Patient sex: M
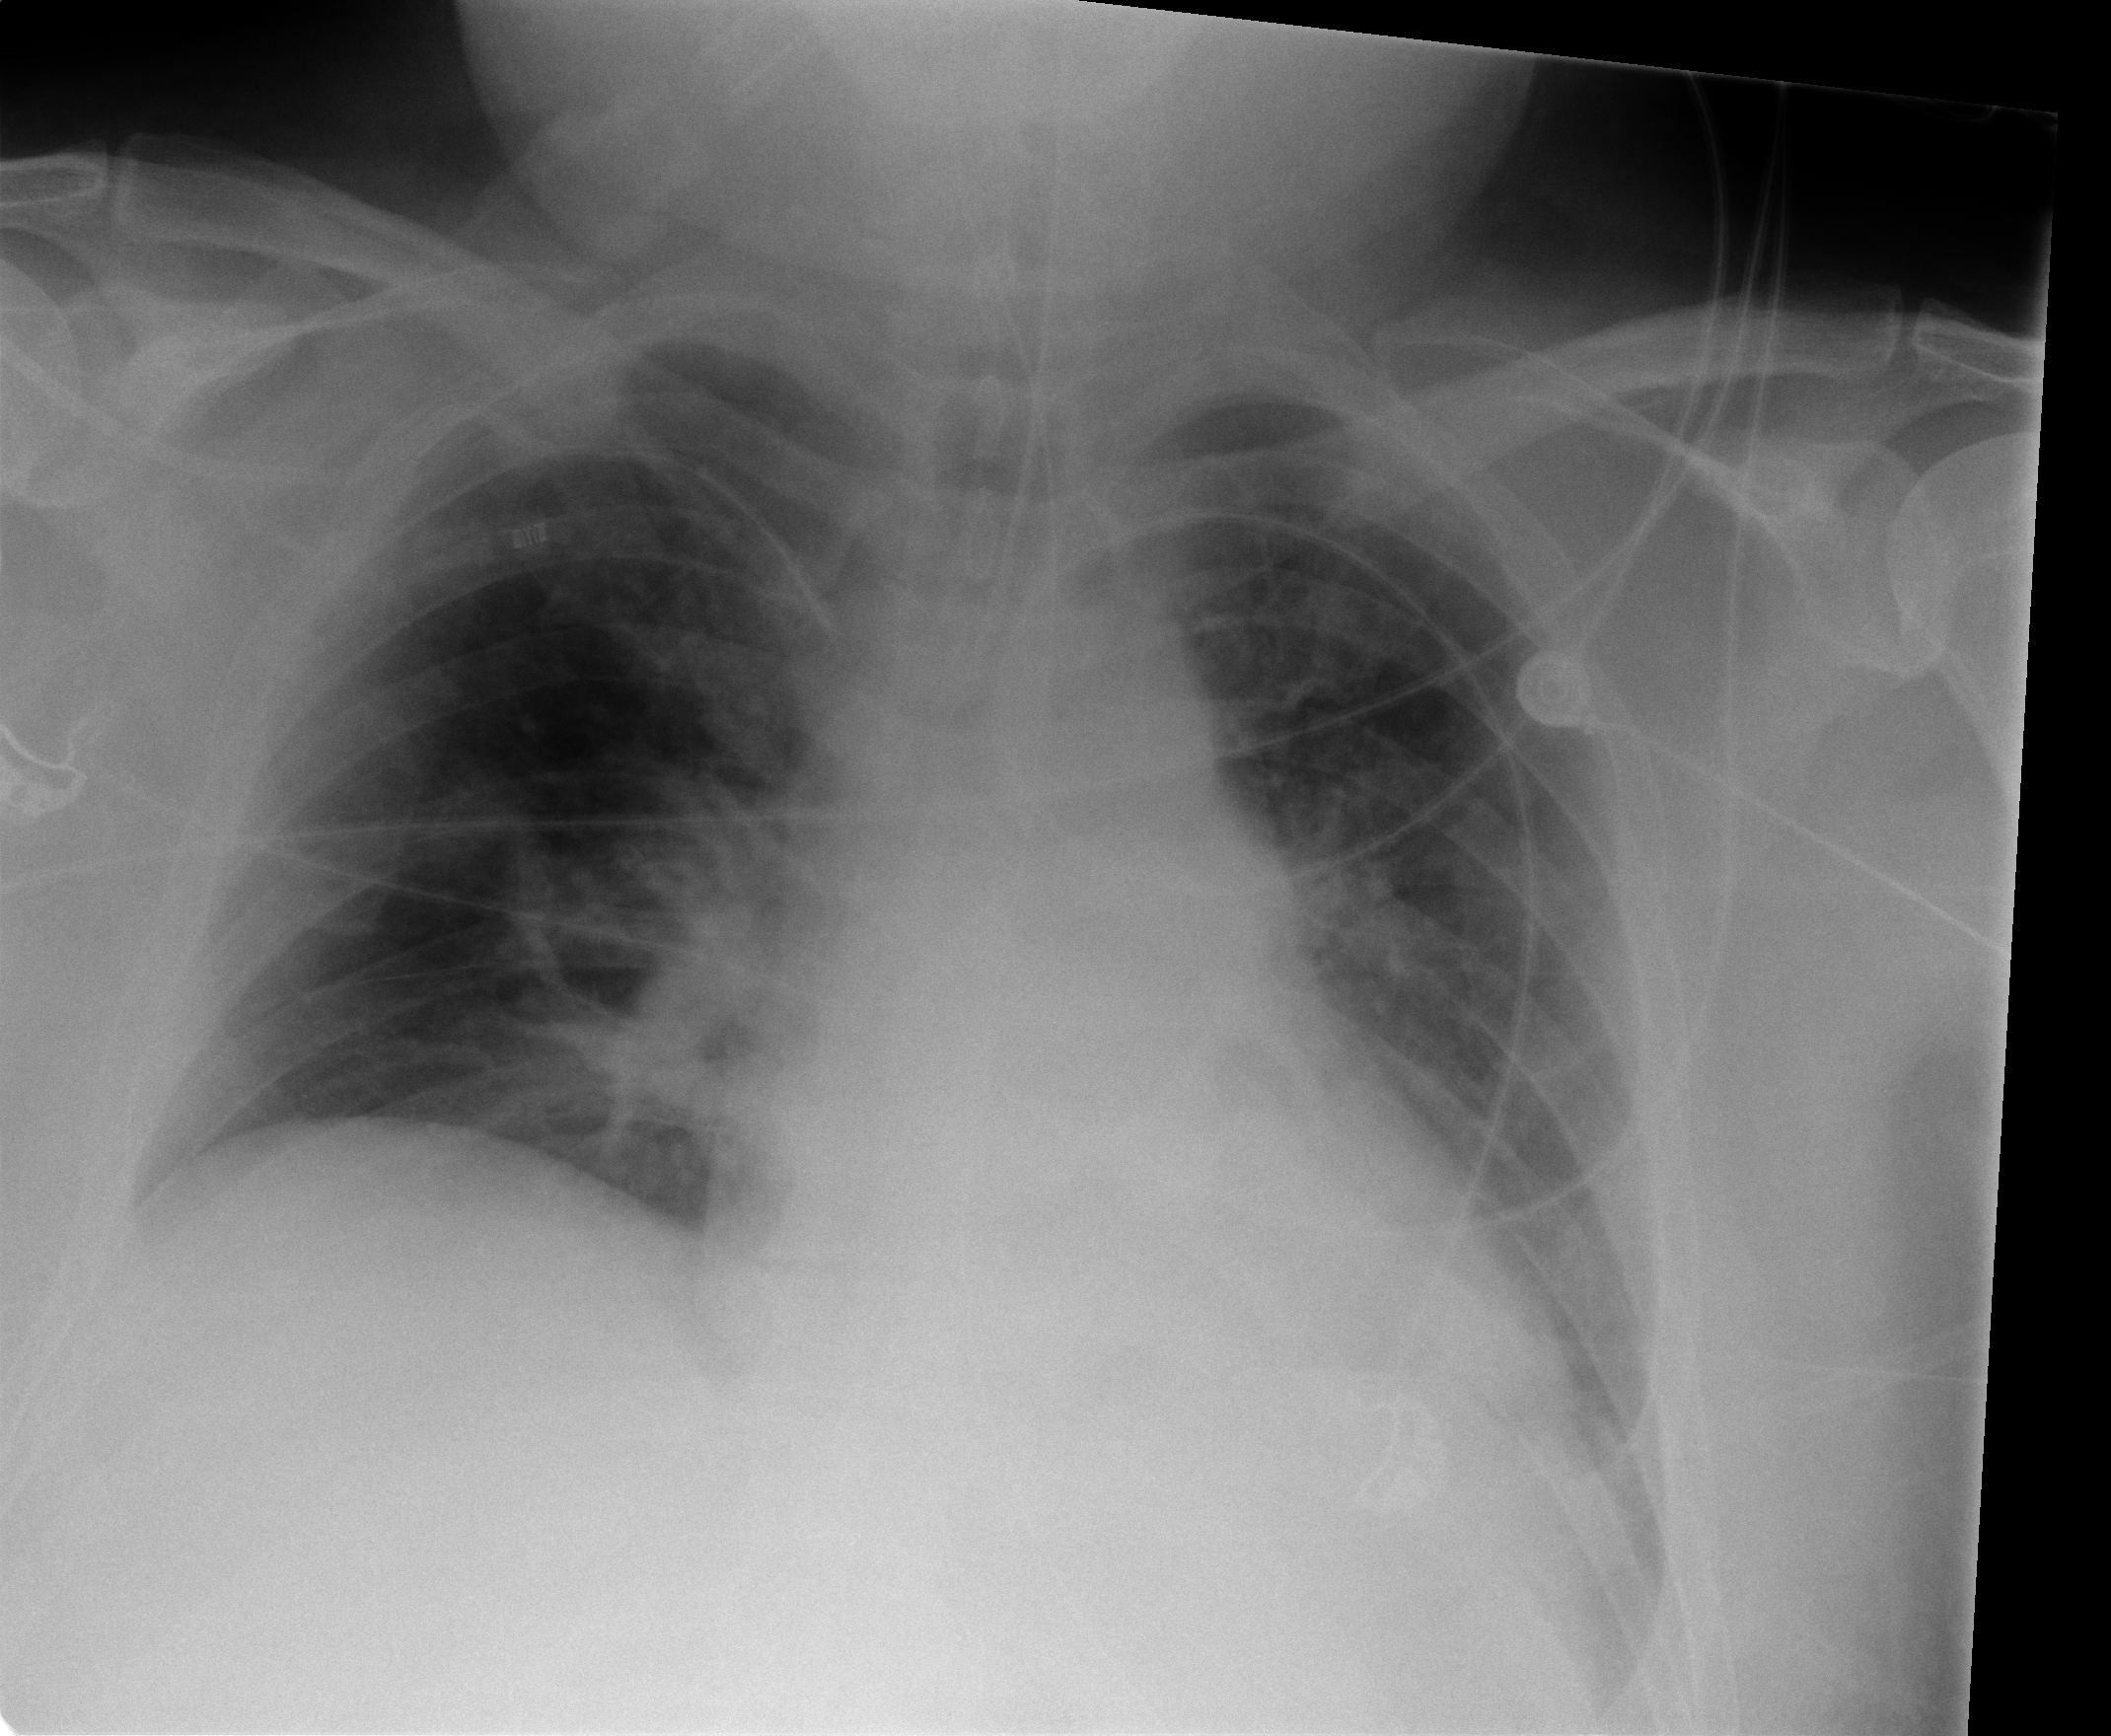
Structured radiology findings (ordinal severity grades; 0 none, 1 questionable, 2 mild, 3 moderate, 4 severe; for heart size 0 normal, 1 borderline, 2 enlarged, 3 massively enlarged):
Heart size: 1
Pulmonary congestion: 2
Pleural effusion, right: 0
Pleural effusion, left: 2
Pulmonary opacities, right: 1
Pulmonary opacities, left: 1
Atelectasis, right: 0
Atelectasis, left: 2